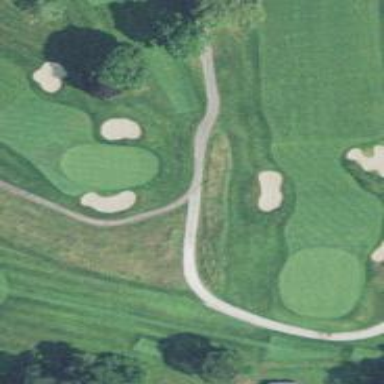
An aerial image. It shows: Pathway for golfing.